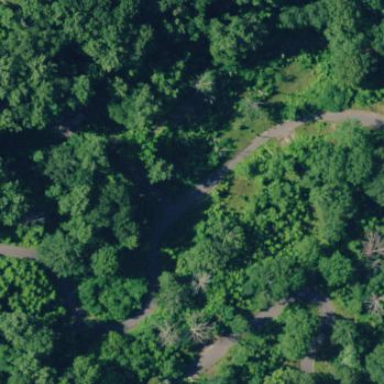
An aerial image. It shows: Beautiful woodland area.